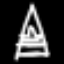
Label: The Eiffel Tower